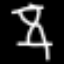
Label: hourglass